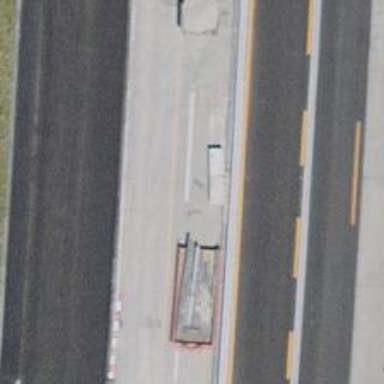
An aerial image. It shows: Motorway junction.